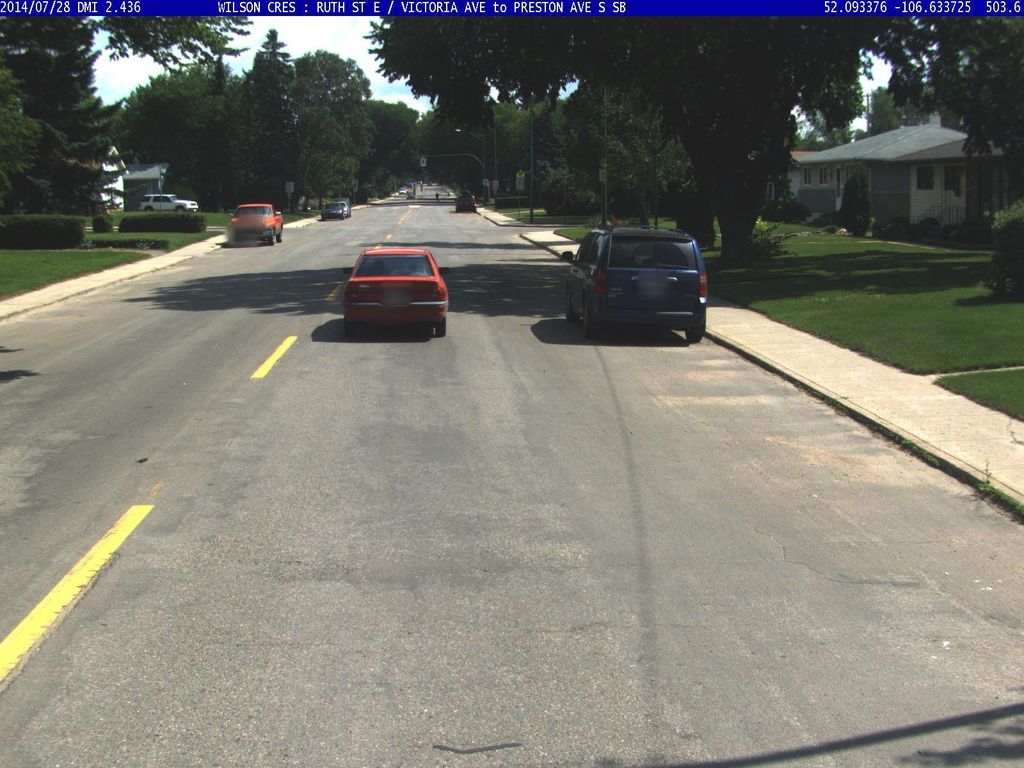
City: saskatoon